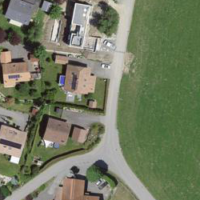
EUNIS habitat code: 55
Species observed at this site:
Echium vulgare